Chest X-ray:
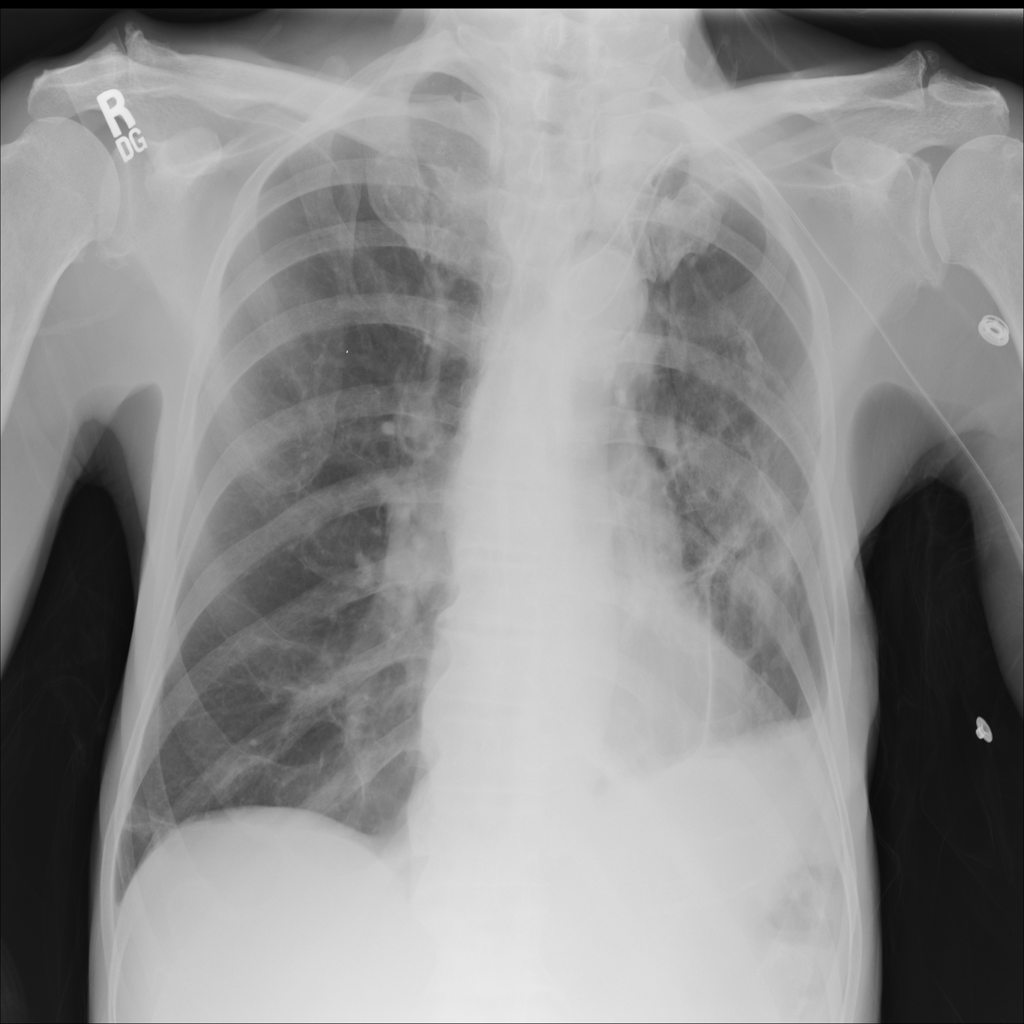
Findings: Consolidation, Pneumothorax, Effusion, Atelectasis
No abnormal finding: no